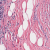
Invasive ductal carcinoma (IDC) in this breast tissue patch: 1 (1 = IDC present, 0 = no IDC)